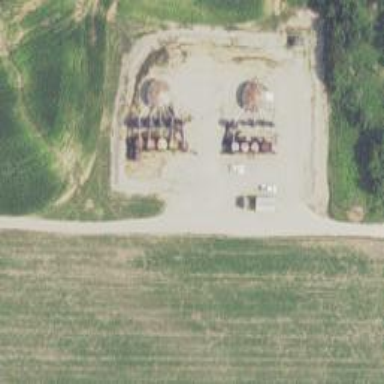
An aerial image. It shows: Storage tank with man-made structure.